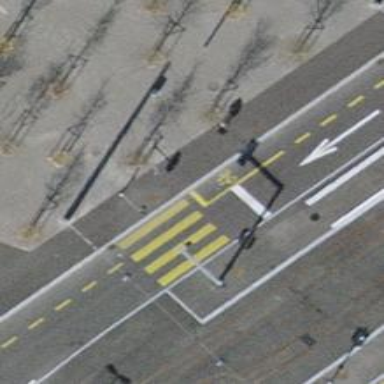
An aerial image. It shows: Road with traffic signals.